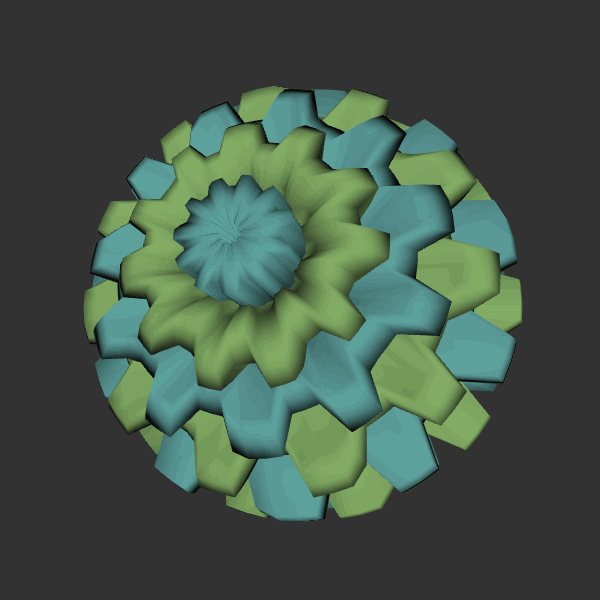
Background: dark